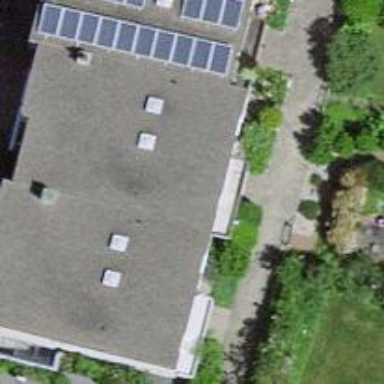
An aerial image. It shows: Terrace building.